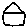
Label: house